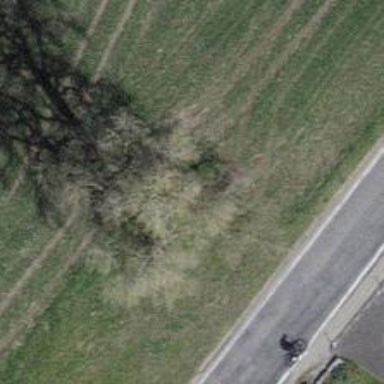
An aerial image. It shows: Deciduous tree with broadleaved leaves.